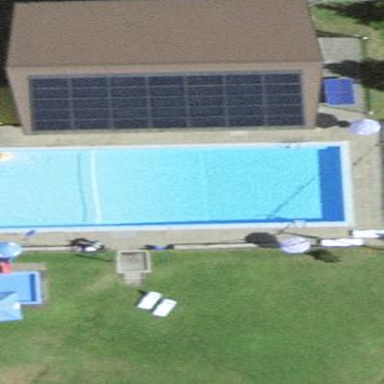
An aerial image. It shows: Swimming pool area designated for leisure and sports activities.